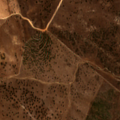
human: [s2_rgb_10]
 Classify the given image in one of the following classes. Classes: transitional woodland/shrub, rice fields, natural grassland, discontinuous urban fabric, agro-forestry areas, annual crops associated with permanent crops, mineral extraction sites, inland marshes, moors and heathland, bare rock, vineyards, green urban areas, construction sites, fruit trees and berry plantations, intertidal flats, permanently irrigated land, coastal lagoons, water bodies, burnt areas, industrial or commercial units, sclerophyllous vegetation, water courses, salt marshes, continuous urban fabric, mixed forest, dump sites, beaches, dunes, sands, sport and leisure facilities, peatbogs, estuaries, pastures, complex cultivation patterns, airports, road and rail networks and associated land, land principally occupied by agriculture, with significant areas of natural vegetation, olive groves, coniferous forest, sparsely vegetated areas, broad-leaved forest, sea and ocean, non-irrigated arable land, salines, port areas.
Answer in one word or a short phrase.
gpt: non-irrigated arable land, agro-forestry areas, transitional woodland/shrub